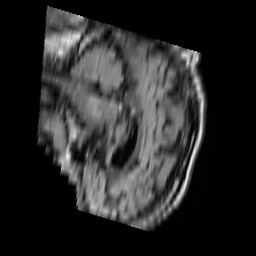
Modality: FLAIR
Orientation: sagittal
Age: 48
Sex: male
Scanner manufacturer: philips
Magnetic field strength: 1.5 T
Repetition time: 11 s
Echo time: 0.14 s